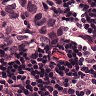
Metastatic tissue present: yes